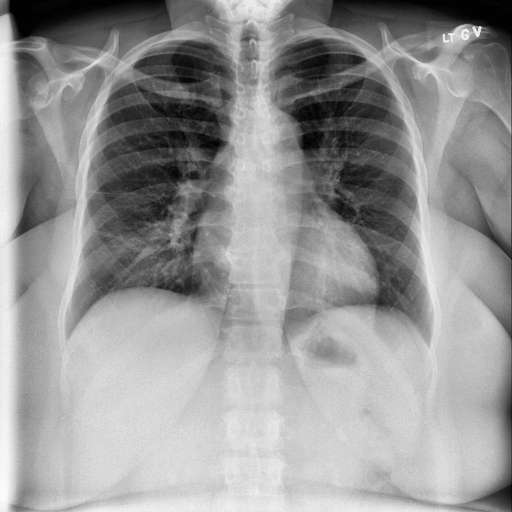
Finding: NORMAL